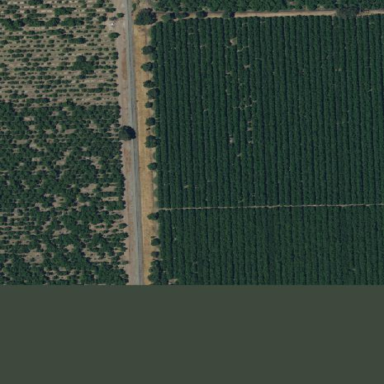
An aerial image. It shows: Orchard.